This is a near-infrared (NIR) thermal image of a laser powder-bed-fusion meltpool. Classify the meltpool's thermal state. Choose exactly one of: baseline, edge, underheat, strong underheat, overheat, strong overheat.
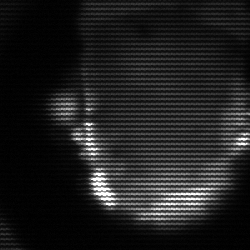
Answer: baseline